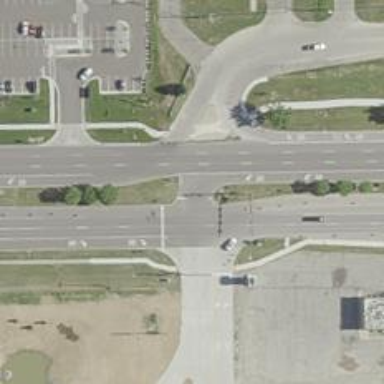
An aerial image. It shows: Secondary link road.